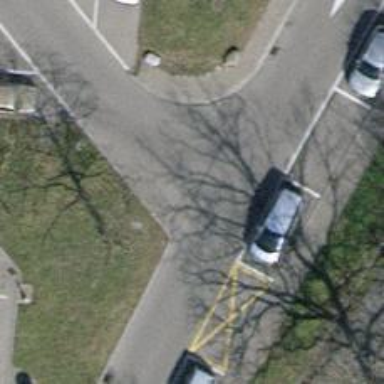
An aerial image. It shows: Asphalt parking aisle off service road.